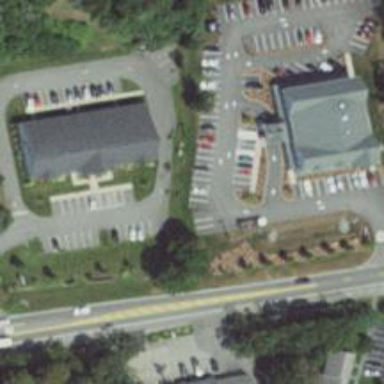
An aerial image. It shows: Parking space.